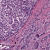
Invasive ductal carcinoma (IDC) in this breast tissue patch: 1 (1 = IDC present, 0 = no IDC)